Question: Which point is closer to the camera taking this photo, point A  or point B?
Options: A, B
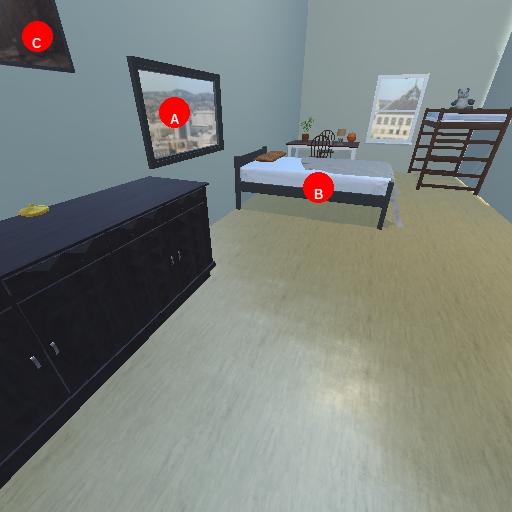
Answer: A